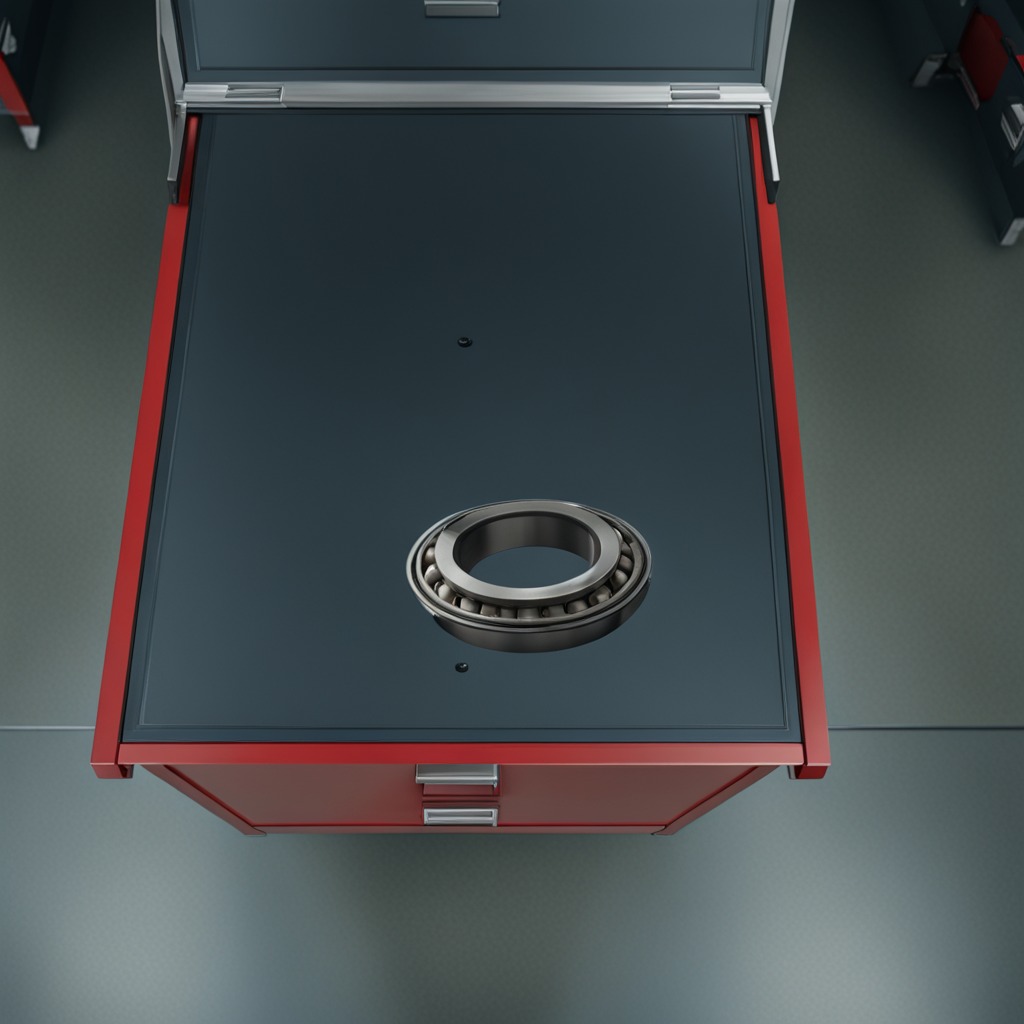
A metal ball bearing lies on the toolbox surface in an airplane hangar workshop 8K.